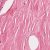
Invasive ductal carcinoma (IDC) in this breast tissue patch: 0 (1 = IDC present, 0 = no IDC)